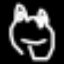
Label: frog